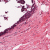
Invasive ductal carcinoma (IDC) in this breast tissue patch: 0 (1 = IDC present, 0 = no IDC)